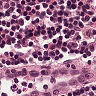
Metastatic tissue present: no